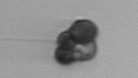
Label: Corymbellus